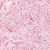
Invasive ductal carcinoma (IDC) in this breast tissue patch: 0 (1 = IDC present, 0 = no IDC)